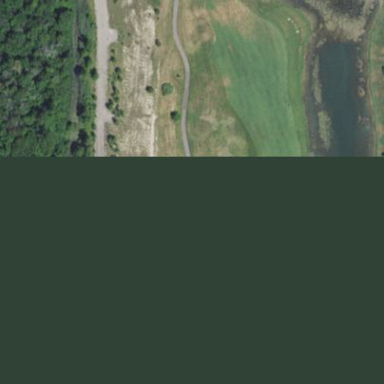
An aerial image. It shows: Rough area on grassy golf course.